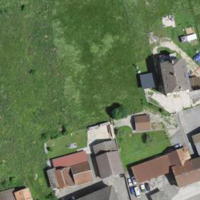
EUNIS habitat code: 55
Species observed at this site:
Lamium album